Question: The problem started when I changed the skin built-in display setting to WXGA720.
Then everytime I'm trying to run the emulator it says the following message:
> Starting emulator for AVD 'android403'
Failed to allocate memory: 8
This application has requested the Runtime to terminate it in an unusual way.
Please contact the application's support team for more information.
I already tried to lower down the RAM size to 800 MB and then 512 MB (or even 256) but it didn't work either...
I don't know what to do...
Here's a screenshot of the emulator settings window:

Thanx upfront.
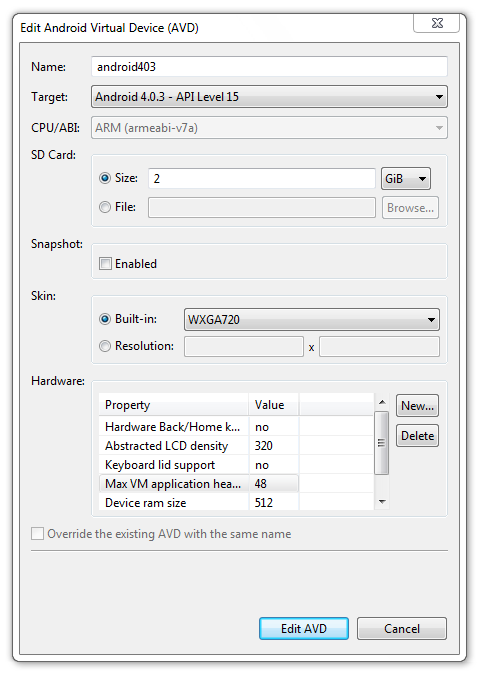
Answer: I do sometimes have the same problem. Maybe my solution works for you as well: Instead of choosing the WXGA720 skin preset, manually set the resolution to 720*1280, and manually set the RAM to 768 or even 512.
Seems stupid, but it makes a difference if the skin preset is uses or a manual resolution configuration.